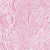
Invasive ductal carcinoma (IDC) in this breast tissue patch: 0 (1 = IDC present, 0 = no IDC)